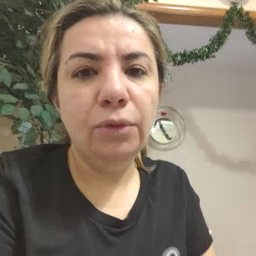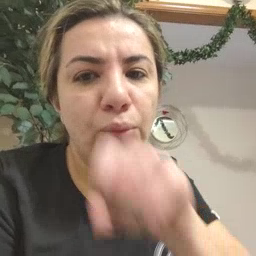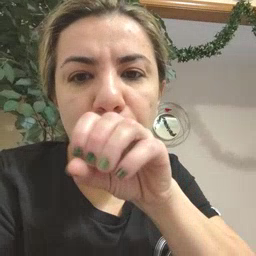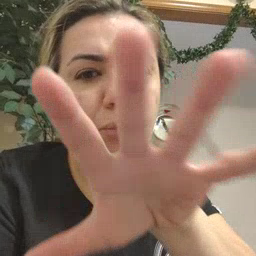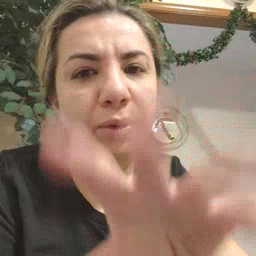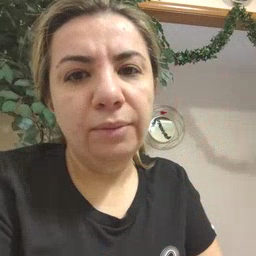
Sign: blow